Question: I'm trying to run a collection of API tests in Postman and use the IDs from a CSV file as a variable in the URL to check each possible endpoint.
My problem is there are more of 'sID's than 'InteractionID's, so when it runs out of interaction id's it just keeps running the test but leaving it blank meaning the tests all fail.
I just wondered if there is a way to tell Postman to stop running the interaction part of the runner or something I can put in the CSV file to skip the empty rows.
My current workaround is to have the data in separate CSV files and run the tests separately.

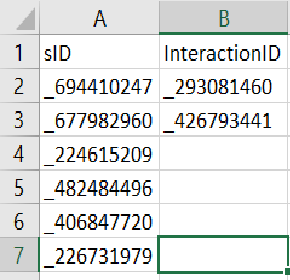
Answer: You could use a workflow rule in the Tests and add some logic to check if the 'InteractionID' variable is empty. If it is, it will end the execution with 'postman.setNextRequest(null)' - <URL>